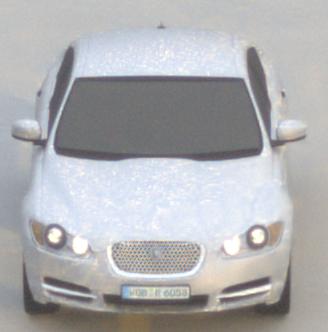
Make: Jaguar
Model: XF 3.0 V6
Detailed model: XF (X250) Limousine
Model produced from: 2010/02
Model produced until: 2010/10
Doors: 4
Color: white
Road condition: dry road
Daytime: sunrise or sunset
Contrast: low contrast